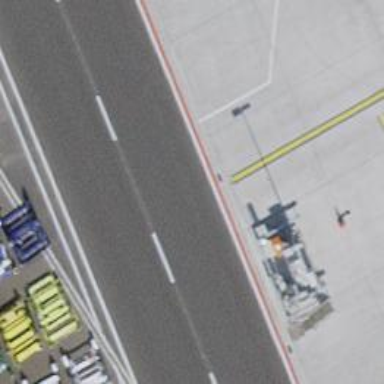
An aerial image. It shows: Airport parking position.